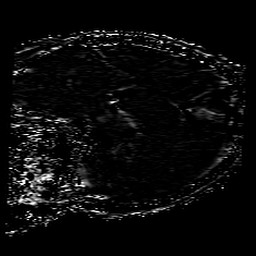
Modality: SWI
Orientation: sagittal
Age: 70
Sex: female
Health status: ill
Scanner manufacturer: philips
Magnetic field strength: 3 T
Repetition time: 0.031 s